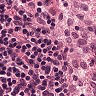
Metastatic tissue present: no